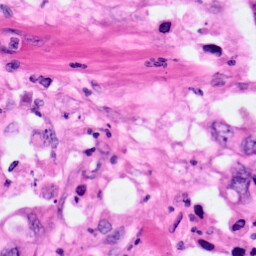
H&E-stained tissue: Pancreatic